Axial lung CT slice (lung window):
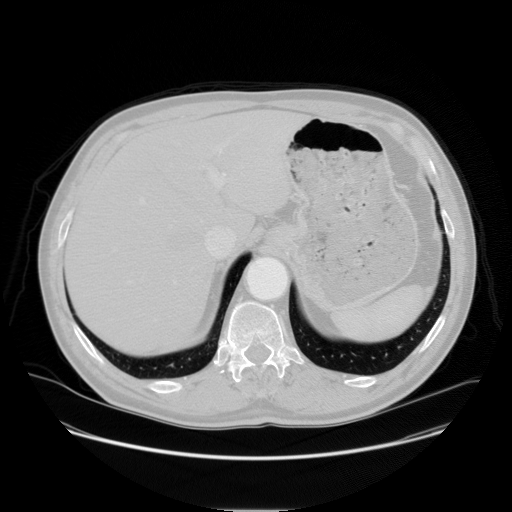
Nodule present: no